Question: '''
SliverToBoxAdapter(
child: Container(
width: MediaQuery.of(context).size.width,
height: 245,
child: ListView.builder(
scrollDirection: Axis.horizontal,
itemCount:10,
itemBuilder: (context, index) {
return VideoCard(long: true);
}
),
),
),
'''
This is the VideoCard() class
'''
class VideoCard extends material.StatelessWidget {
final bool long;
const VideoCard({
@material.required this.long,
material.Key key,
}) : super(key: key);
@override
material.Widget build(material.BuildContext context) {
return material.Padding(
padding: const material.EdgeInsets.all(10.0),
child: CardWidget(
gradient: false,
button: true,
width: long ? 360 : 180,
child: material.Column(
mainAxisAlignment: material.MainAxisAlignment.start,
children: <material.Widget>[
material.Container(
width: long ? 360 : 180,
height: 90,
decoration: material.BoxDecoration(
image: material.DecorationImage(
image: material.AssetImage('assets/images/bitcoin.png'),
fit: material.BoxFit.contain),
borderRadius: material.BorderRadius.only(
topLeft: material.Radius.circular(10),
topRight: material.Radius.circular(10),
),
),
child: material.Text(""),
),
material.Padding(
padding: const material.EdgeInsets.all(8.0),
child: material.Text(
"BITCOIN - A pioneer in Crypto!",
overflow: material.TextOverflow.ellipsis,
maxLines: 2,
style: material.TextStyle(
color: material.Colors.white,
fontFamily: 'Red Hat Display',
backgroundColor: material.Colors.black,
fontSize: 16),
),
),
material.Padding(
padding: const material.EdgeInsets.symmetric(horizontal: 8.0),
child: material.Row(
children: <material.Widget>[
material.Icon(BoxIcons.bx_bar_chart_alt_2, size: 16),
material.Text(
"Beginner",
style: material.TextStyle(
color: material.Color(0xFFADADAD),
fontFamily: 'Red Hat Display',
fontSize: 10),
),
material.Spacer(),
material.Text(
"10 mins",
style: material.TextStyle(
color: material.Color(0xFFADADAD),
fontFamily: 'Red Hat Display',
fontSize: 10),
),
material.Icon(BoxIcons.bx_timer, size: 16),
],
),
),
material.Spacer(),
material.Padding(
padding: const material.EdgeInsets.only(top: 6.0),
child: material.GestureDetector(
child: material.Container(
padding: material.EdgeInsets.fromLTRB(0, 14, 0, 14),
decoration: material.BoxDecoration(gradient: Colors().waves),
child: material.Row(
mainAxisAlignment: material.MainAxisAlignment.spaceEvenly,
children: <material.Widget>[
material.Icon(BoxIcons.bx_play_circle,
color: material.Colors.black),
material.Text(
"Learn it",
style: material.TextStyle(
color: material.Colors.black,
fontFamily: 'Red Hat Display',
fontSize: 18),
)
],
),
),
onTap: () {
material.Navigator.push(
context,
CupertinoPageRoute(
builder: (context) => VideoPage(),
),
);
},
),
),
],
),
),
);
}
}
'''
This is the result I got.

But I want unique text,image for every card(list).
The dedign for every list should be same. But text,image,onTap() gesture should be different for every card(list) .
Is my logic is wrong?
Any answer is appreciated!
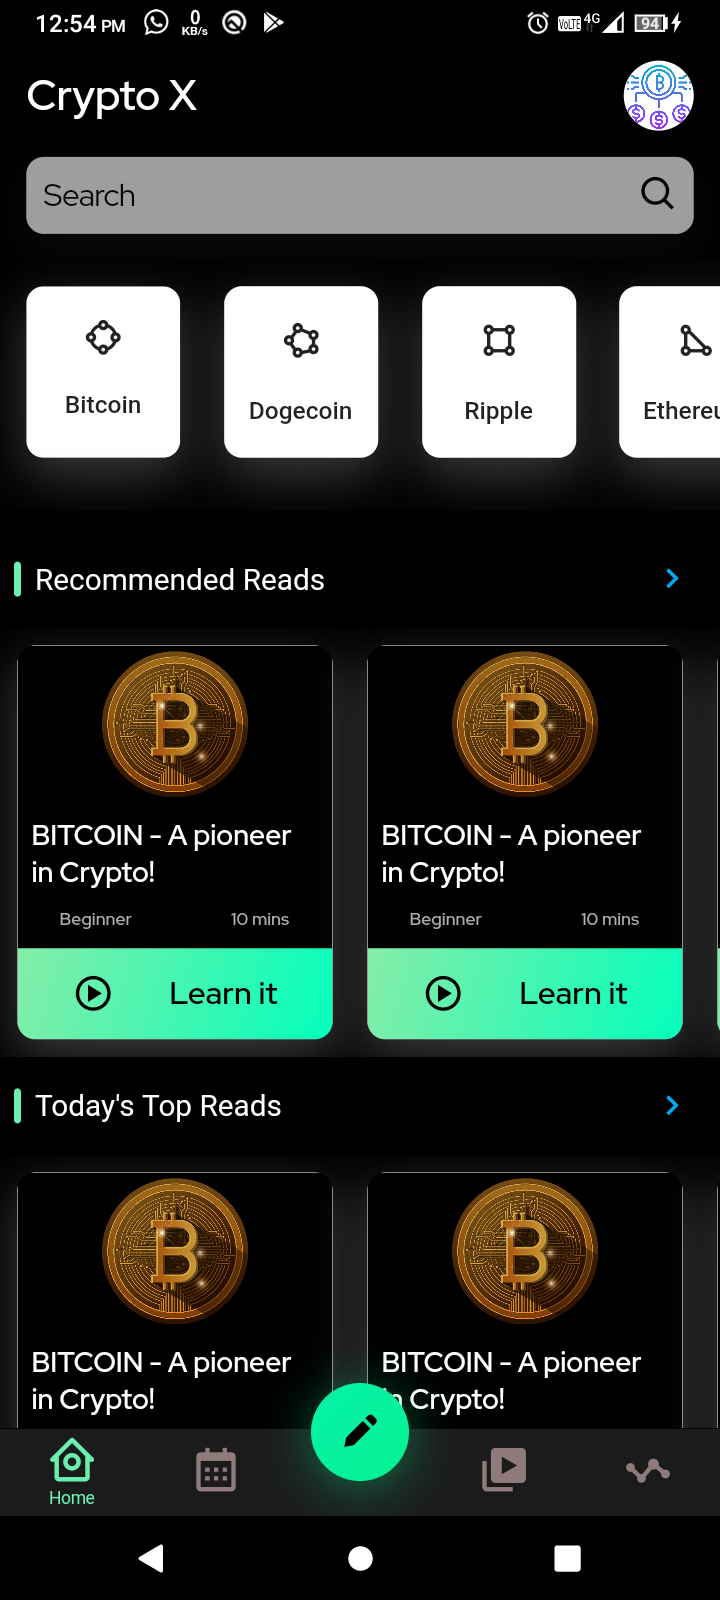
Answer: You've hard coded the text, image and onTap. You should pass the data from the map or list and use [index] to tell your code that card with index 0 in the list, should use text with index 0, and card with index 1, should use text with index 1.
If the items in your list will not change, and you want to hardcode them, you can do that without . You can simply use widget. You can also use Row and/or Column widgets.
'''
ListView(
child: Column(
children[
Card(),
Card(),
Card()
]))
'''
If you want a two column design, create two Columns or ListView inside a Row widget.